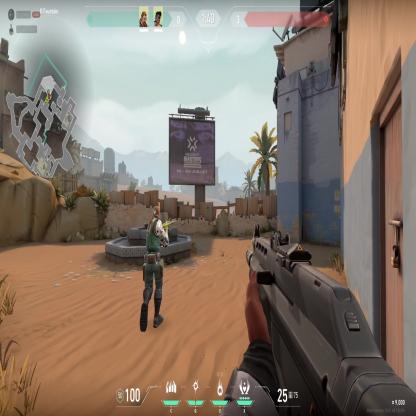
Label: teammate